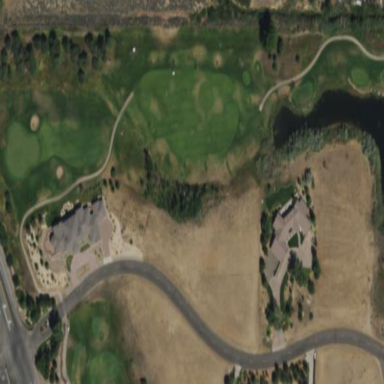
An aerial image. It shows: Rough area on grassy golf course.